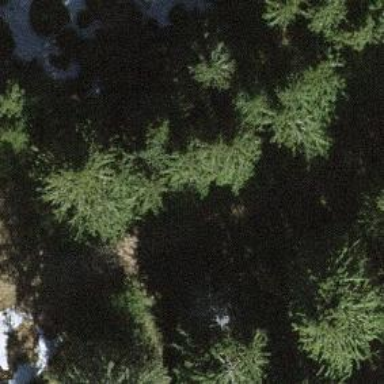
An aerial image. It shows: Single tag "natural: tree."